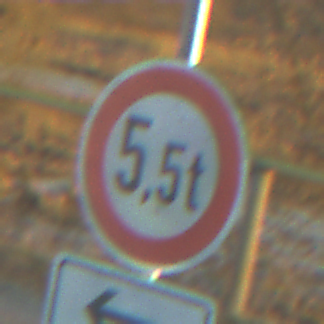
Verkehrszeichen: TatsaechlicheMasse
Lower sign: RichtungsangabeDurchPfeile2
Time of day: SunriseSunset
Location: Outdoor (RoadRail)
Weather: PartlyCloudy
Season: NotSpecified
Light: Natural